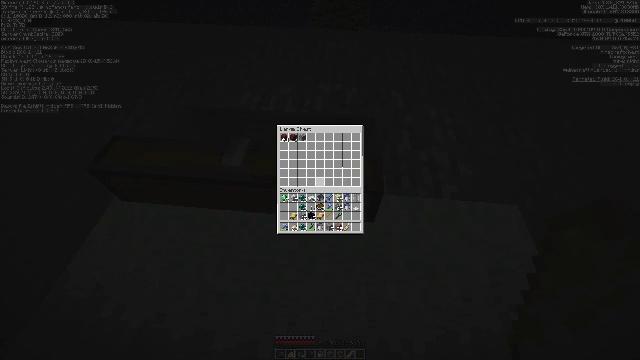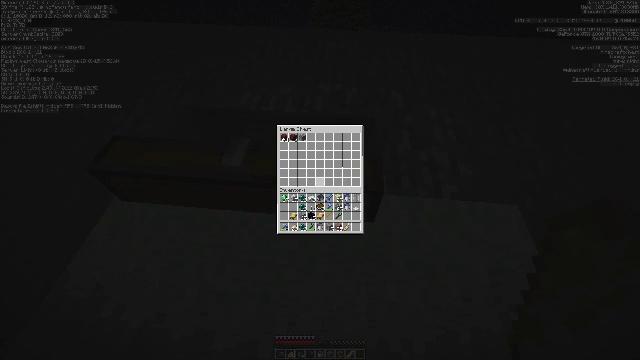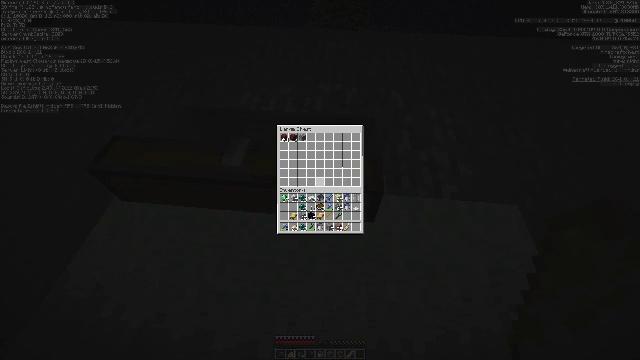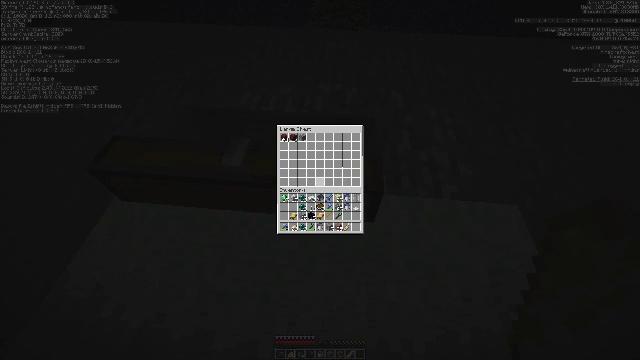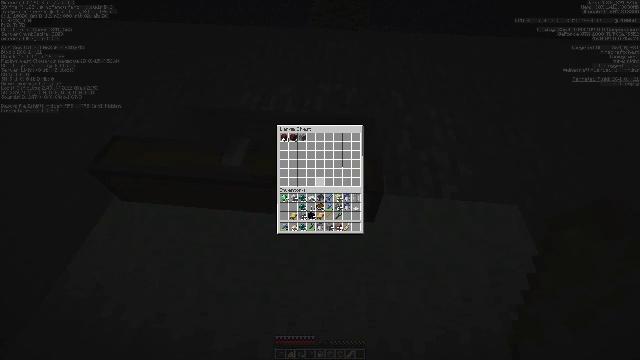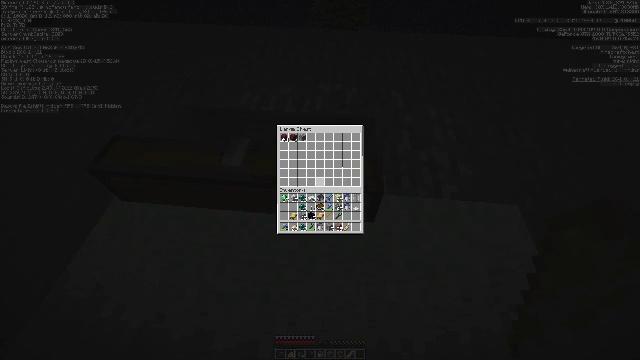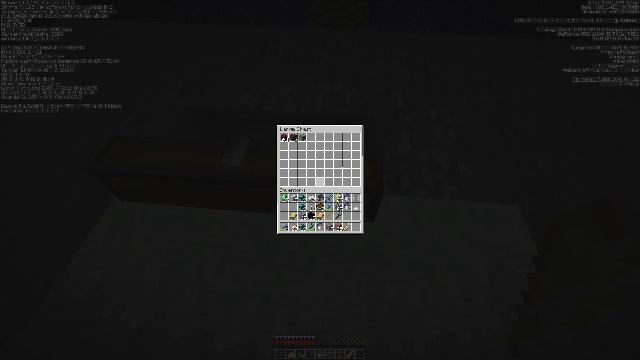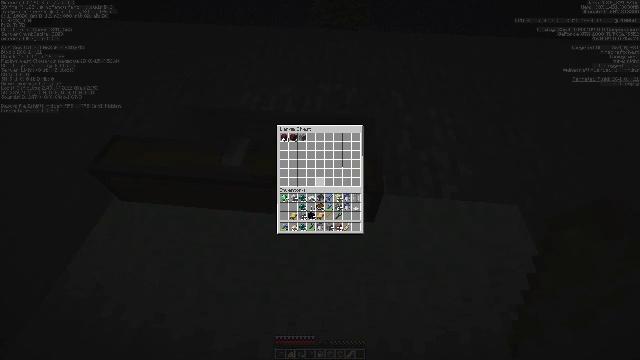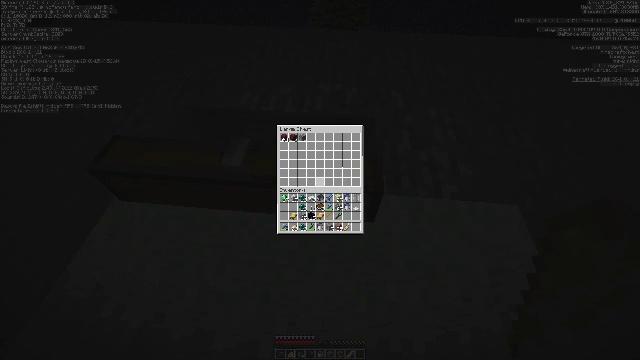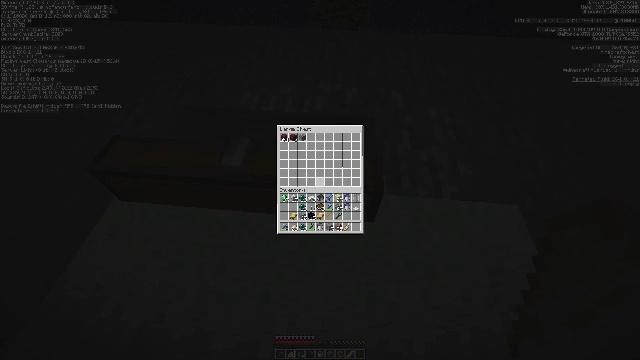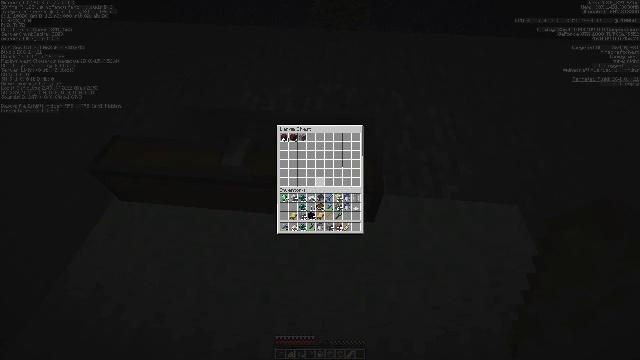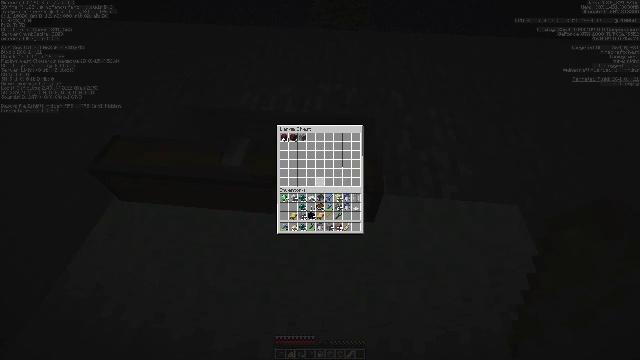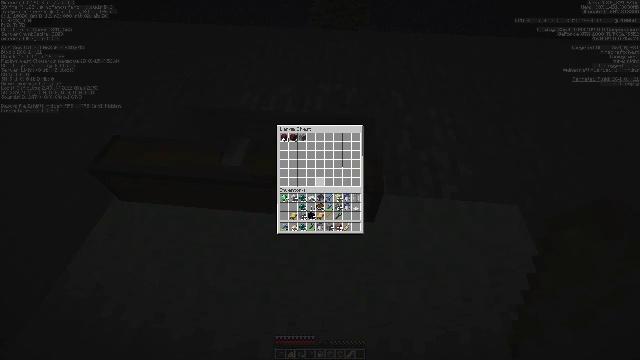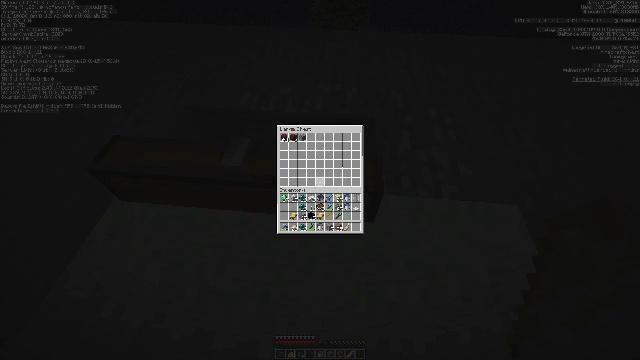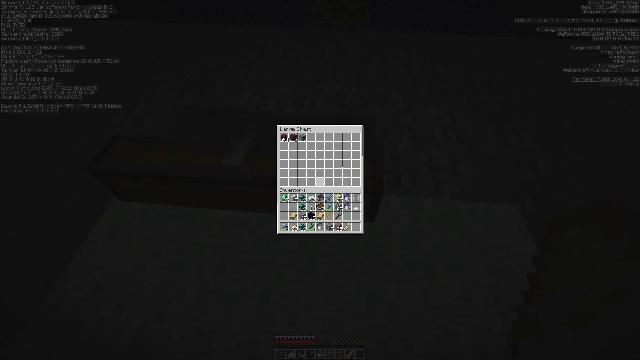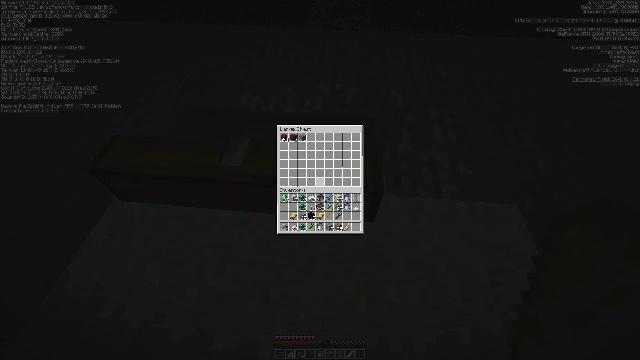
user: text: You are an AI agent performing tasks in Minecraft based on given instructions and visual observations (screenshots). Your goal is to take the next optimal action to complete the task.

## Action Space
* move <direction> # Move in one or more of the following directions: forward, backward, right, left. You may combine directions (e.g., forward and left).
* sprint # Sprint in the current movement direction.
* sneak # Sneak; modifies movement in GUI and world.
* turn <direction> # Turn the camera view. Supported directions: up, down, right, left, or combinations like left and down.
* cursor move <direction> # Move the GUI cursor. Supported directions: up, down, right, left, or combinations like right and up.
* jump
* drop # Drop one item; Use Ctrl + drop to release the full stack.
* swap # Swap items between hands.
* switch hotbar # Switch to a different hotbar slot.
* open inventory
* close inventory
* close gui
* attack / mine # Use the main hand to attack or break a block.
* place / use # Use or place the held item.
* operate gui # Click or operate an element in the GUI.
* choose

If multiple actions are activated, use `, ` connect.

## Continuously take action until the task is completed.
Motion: motion action
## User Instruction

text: Collect the white carpet by hitting it.
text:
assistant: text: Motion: no_op
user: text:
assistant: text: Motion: no_op
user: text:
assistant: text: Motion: no_op
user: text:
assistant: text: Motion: no_op
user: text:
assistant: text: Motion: no_op
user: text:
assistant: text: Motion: no_op
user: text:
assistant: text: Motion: no_op
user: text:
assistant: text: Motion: no_op
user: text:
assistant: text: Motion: no_op
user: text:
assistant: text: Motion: no_op
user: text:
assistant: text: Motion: no_op
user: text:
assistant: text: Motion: no_op
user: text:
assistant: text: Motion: no_op
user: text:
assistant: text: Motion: no_op
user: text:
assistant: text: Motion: no_op
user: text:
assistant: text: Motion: no_op
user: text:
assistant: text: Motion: no_op
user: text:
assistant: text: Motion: no_op
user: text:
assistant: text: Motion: no_op
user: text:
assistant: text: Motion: no_op
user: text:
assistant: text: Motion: no_op
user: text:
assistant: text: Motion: no_op
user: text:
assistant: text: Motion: no_op
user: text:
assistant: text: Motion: no_op
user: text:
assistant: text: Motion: no_op
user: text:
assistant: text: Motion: no_op
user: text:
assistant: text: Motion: no_op
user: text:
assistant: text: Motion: no_op
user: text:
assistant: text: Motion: no_op
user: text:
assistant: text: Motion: no_op